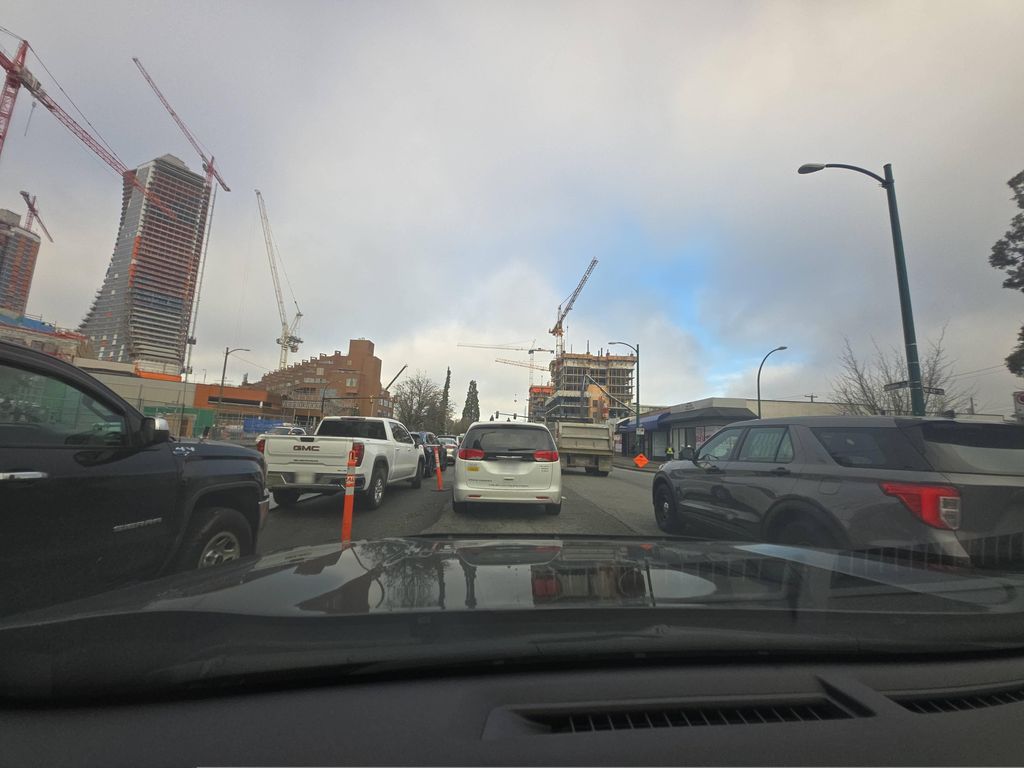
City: vancouver